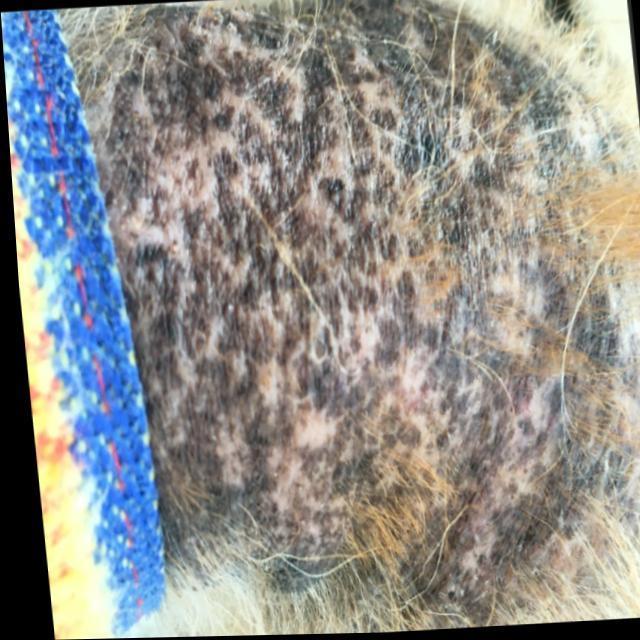
Canine demodicosis (Demodex mange) — caused by Demodex canis mites. Presents with alopecia, follicular papules, pustules, and comedones. Often localized on face and forelimbs.